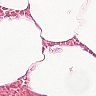
Metastatic tissue present: no